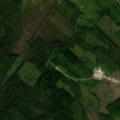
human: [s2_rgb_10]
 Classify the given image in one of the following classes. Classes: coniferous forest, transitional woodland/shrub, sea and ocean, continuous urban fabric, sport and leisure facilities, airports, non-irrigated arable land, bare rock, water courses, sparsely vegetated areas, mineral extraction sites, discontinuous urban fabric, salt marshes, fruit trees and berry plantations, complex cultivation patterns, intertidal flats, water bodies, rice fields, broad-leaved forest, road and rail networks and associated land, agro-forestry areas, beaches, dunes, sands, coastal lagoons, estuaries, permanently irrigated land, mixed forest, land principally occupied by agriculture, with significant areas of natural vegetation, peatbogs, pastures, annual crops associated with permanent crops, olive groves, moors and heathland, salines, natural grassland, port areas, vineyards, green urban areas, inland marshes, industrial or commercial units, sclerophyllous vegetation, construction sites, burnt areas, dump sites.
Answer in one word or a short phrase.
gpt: coniferous forest, mixed forest, transitional woodland/shrub